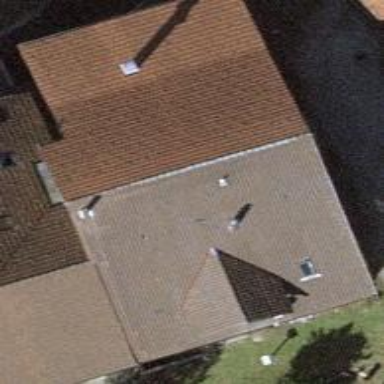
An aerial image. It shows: Building with gabled roof oriented across.